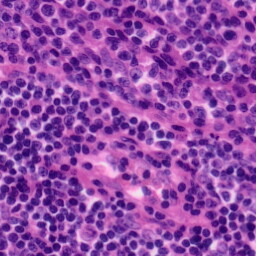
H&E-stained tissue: Tonsil